Field crop: tomato
Growth stage: 1
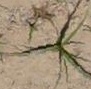
Species: cyperus